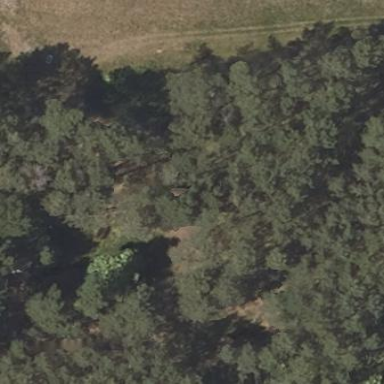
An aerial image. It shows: Forest area.